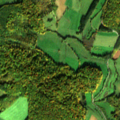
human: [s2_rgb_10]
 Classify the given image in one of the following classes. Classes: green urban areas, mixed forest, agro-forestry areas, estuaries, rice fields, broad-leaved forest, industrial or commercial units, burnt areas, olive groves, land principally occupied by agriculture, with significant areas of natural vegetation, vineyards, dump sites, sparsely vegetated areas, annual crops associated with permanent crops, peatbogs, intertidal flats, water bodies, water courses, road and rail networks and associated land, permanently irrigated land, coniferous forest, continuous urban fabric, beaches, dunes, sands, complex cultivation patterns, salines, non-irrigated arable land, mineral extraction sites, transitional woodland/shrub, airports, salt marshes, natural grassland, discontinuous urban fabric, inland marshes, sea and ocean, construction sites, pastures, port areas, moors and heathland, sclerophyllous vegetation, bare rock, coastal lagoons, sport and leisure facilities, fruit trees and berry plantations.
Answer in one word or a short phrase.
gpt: complex cultivation patterns, broad-leaved forest